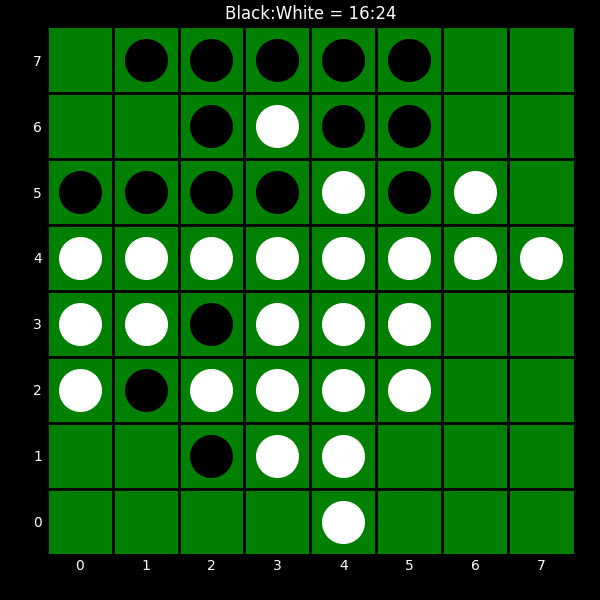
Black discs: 16
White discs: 24